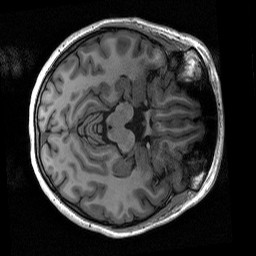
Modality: T1w
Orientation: axial
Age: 21
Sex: female
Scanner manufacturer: siemens
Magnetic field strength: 3 T
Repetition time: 2.53 s
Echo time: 0.00219 s